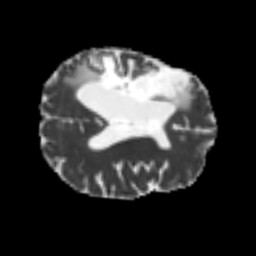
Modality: MD
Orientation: axial
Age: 43
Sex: male
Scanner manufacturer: siemens
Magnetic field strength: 3 T
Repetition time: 4.999 s
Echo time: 0.07946 s